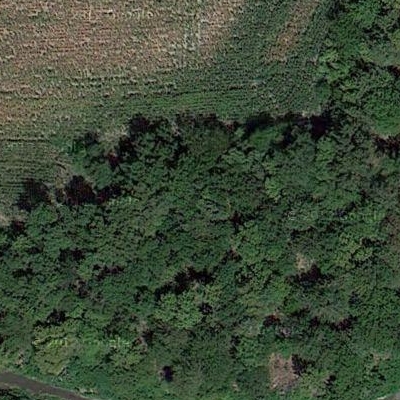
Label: eForest